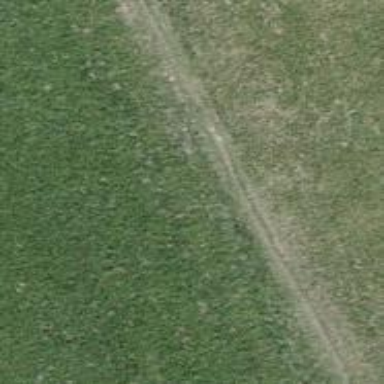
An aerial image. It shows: Grass track with grade4 quality surface.